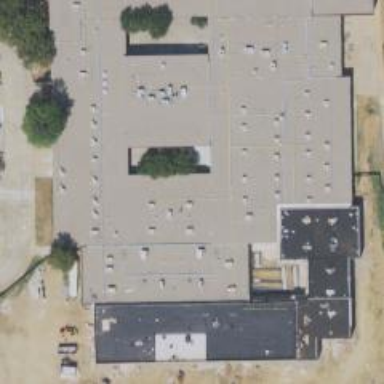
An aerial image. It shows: School building.